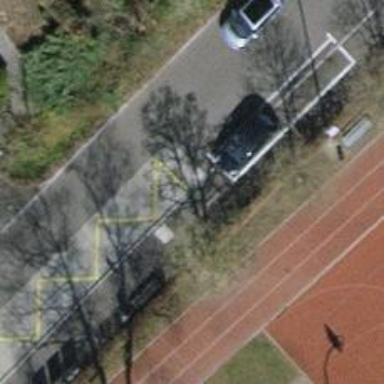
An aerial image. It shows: Platform for public transport. The platform is located by the road.